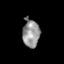
Tissue: skin
Cell type: Epithelial cells
Senescence score: 0.2056
Nuclear area (px): 468
Mean DAPI intensity: 148.853